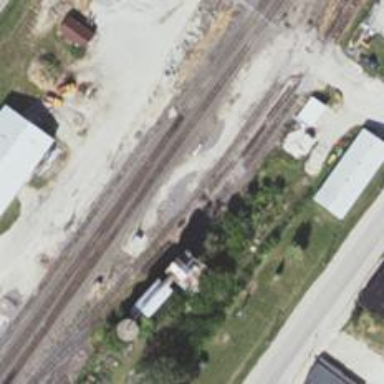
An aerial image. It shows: Railway siding with rails.